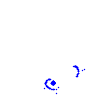
Particle: electron